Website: macys
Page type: delivery-shipping
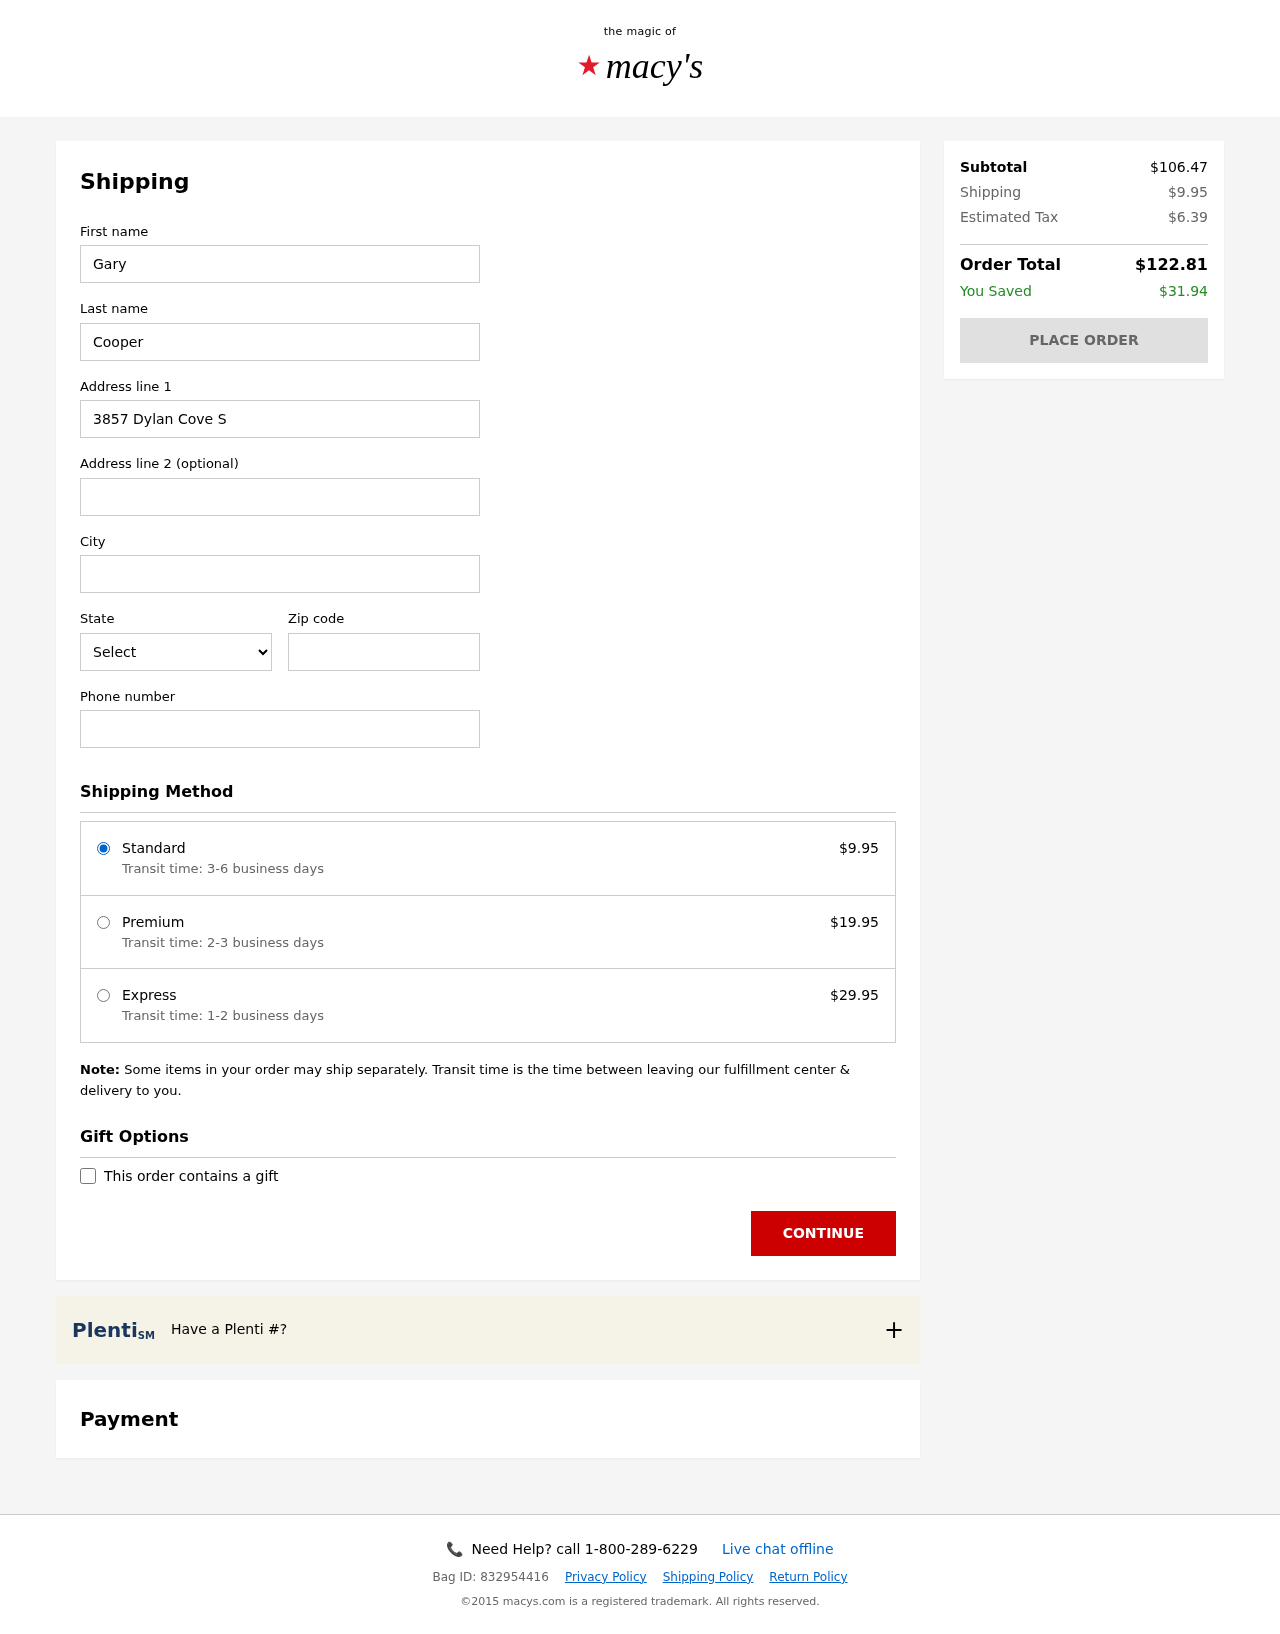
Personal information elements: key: PII_CITY
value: North Christineburgh
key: PII_FIRSTNAME
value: Gary
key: PII_LASTNAME
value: Cooper
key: PII_PHONE
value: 3274118930
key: PII_POSTCODE
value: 17948
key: PII_STATE_ABBR
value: NJ
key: PII_STREET
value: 3857 Dylan Cove Suite 682
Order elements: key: ORDER_SHIPPING_COST
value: $9.95
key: ORDER_SHIPPING_PREMIUM
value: $19.95
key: ORDER_SHIPPING_EXPRESS
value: $29.95
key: ORDER_SUBTOTAL
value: $106.47
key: ORDER_TAX
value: $6.39
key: ORDER_TOTAL
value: $122.81
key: ORDER_SAVINGS
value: $31.94